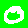
Digit: 0